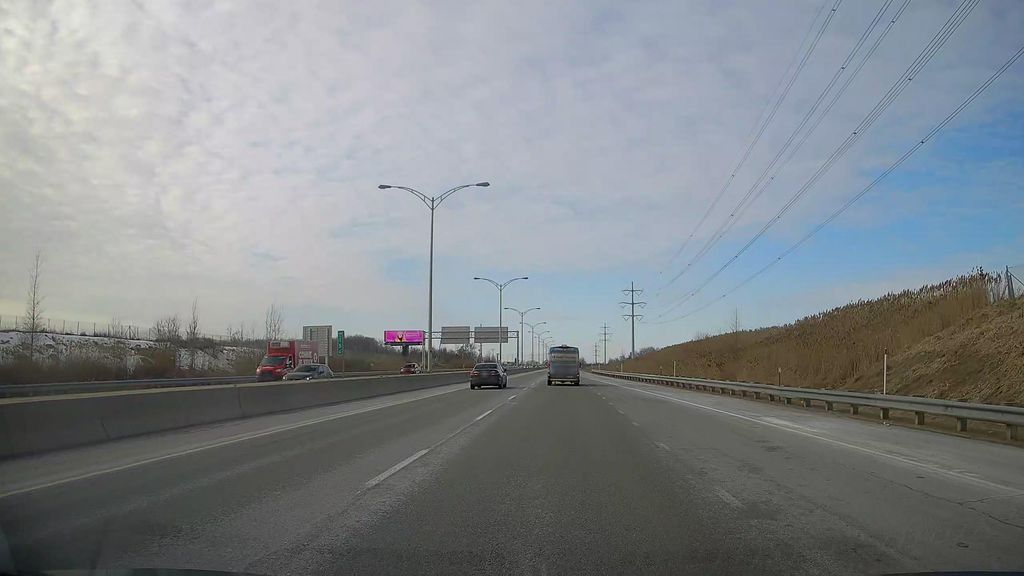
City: montreal